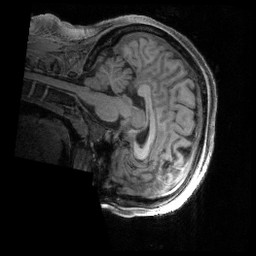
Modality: T1w
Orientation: sagittal
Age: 35
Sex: female
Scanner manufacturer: siemens
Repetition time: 2.4 s
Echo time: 0.00231 s